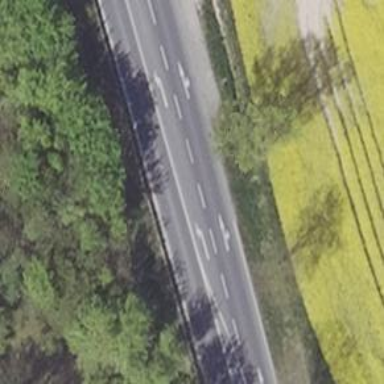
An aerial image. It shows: Primary road with asphalt surface.